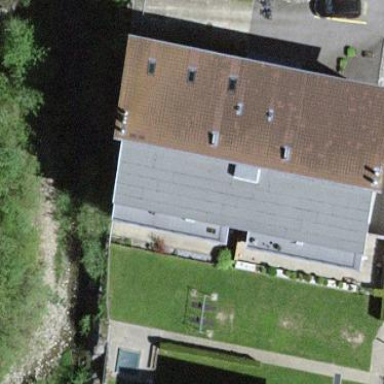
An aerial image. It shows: Building with red skillion roof. The roof shape is skillion.